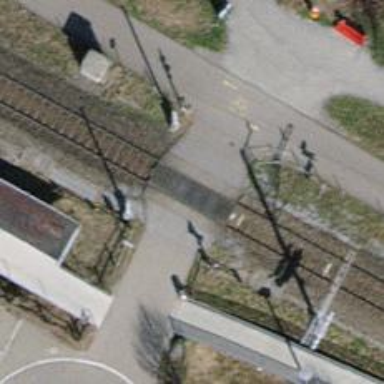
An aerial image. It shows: Railway crossing with lights and full barriers.